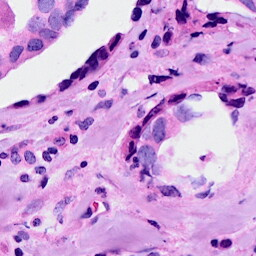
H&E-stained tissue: Breast